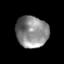
Tissue: skin
Cell type: T cells
Senescence score: 0.2569
Nuclear area (px): 982
Mean DAPI intensity: 136.956